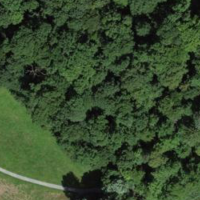
EUNIS habitat code: 41
Species observed at this site:
Allium ursinum
Prunus spinosa